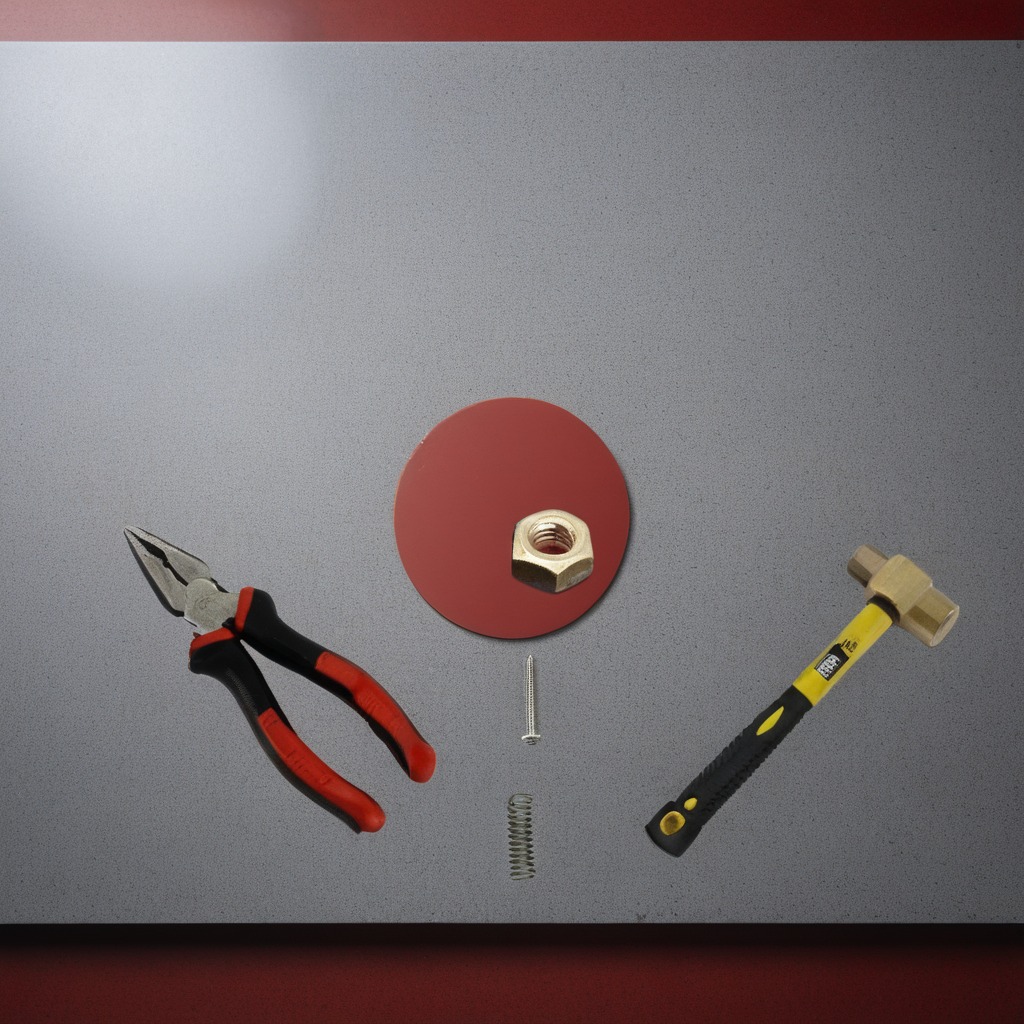
A hammer, a metal machine screw, pliers, a coiled metal spring, and a metal nut are lying on the clean granite tabletop covered with a red rubber mat inside a workshop under bright overhead lighting crisp shadows high clarity worn but beneath the mat.